Question: This is my HTML:
'''
<div class="accor">
</div>
<div class="accordionContentTwoCol">
<p class="noEdit">
<div> name : </div>
</p>
<div>
'''
I need to find html content of 'accordionContentTwoCol' div (i have access only to 'accor').
If i try to print html inside accordionContentTwoCol div like this:
'''
alert("html inside accordionContentTwoCol :"+$('.accor').next().html());
'''
It gives output like this:

Though HTML inside 'accordionContentTwoCol' is:
'''
<p class="noEdit">
<div> name : </div>
</p>
'''
why that happens?
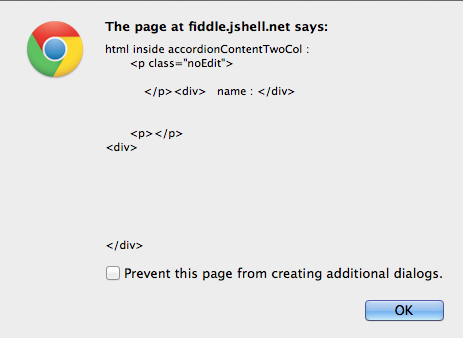
Answer: An authoritative place to look for allowed containment relations is the HTML spec. See, for example, <URL>. It specifies which elements are block elements and which are inline. For those lists, search for the section marked "HTML content models".
For the P element, it specifies the following, which indicates that P elements are only allowed to contain inline elements.
'''
<!ELEMENT P - O (%inline;)* -- paragraph -->
'''
This is consistent with <URL>."
<URL>